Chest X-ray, PA view. Patient: 38 years old, sex F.
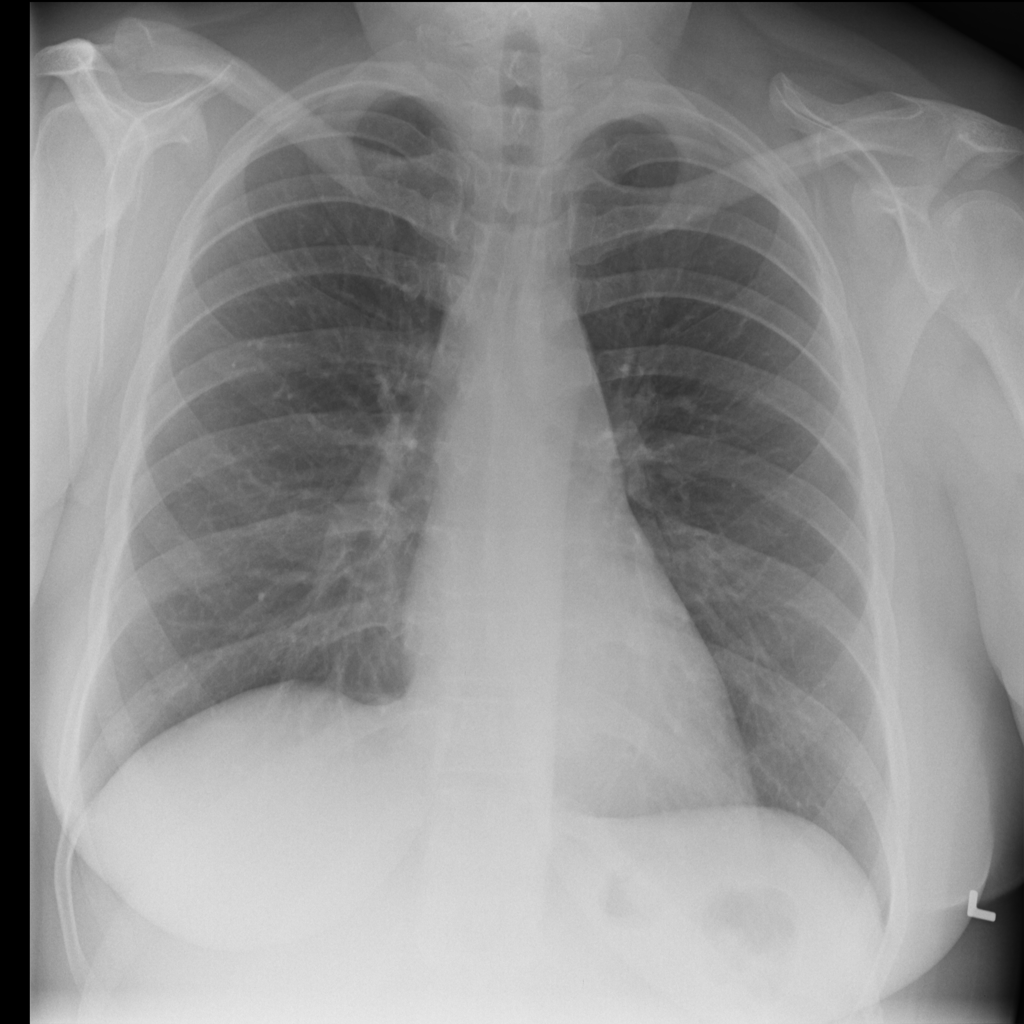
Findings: No Finding